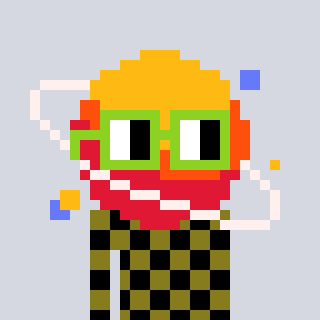
a pixel art character with square light green glasses, a saturn-shaped head and a gunk-colored body on a cool background